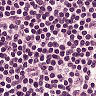
Metastatic tissue present: no